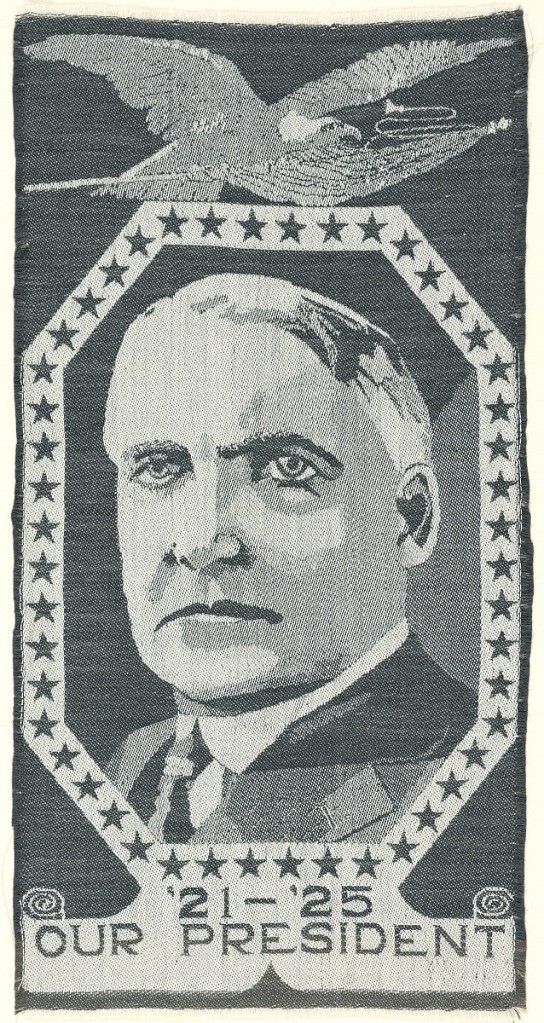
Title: Portrait of President Harding
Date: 1920–1921
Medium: cotton Technique: jacquard woven
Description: Black and white portrait ribbon of President Warren G. Harding in an elongated octagonal frame filled with stars. Eagle is on top of the frame. Inscription on the bottom reads: '21-'25 Our President.